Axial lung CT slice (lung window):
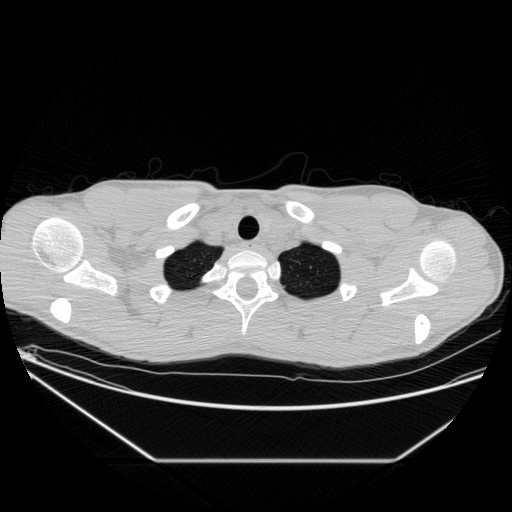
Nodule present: no